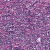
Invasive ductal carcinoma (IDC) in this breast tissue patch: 1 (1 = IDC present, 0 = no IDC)